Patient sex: M
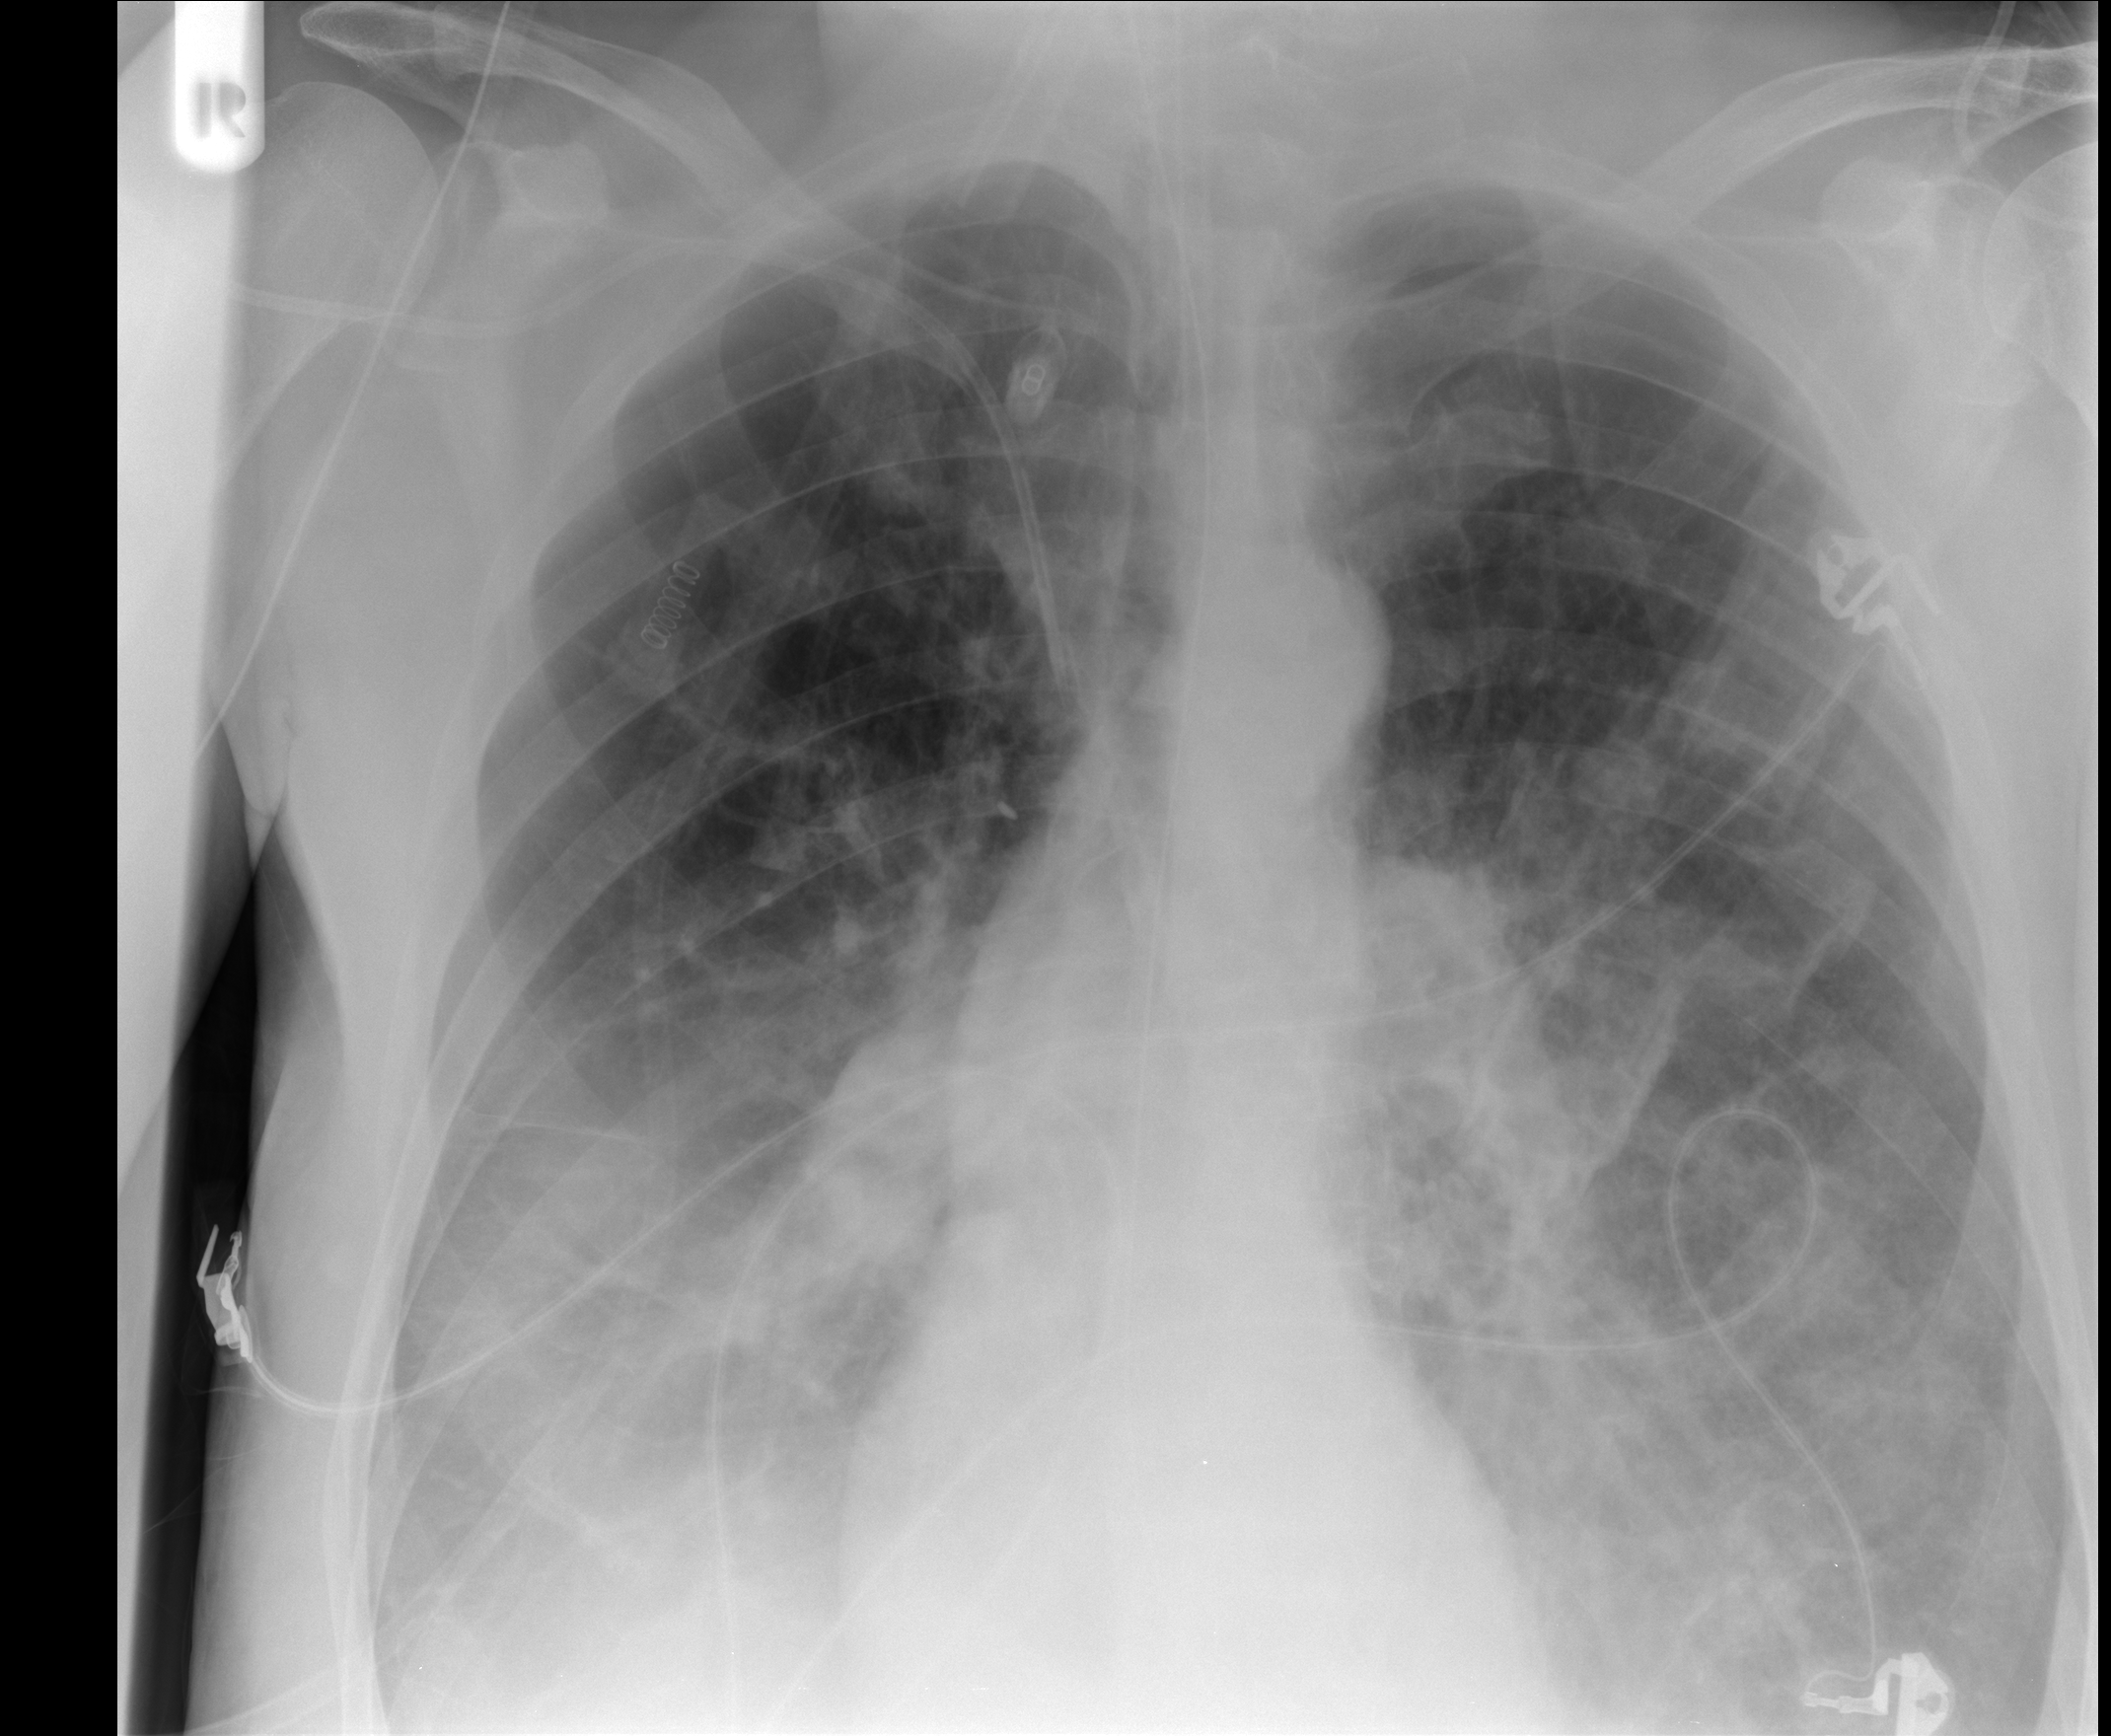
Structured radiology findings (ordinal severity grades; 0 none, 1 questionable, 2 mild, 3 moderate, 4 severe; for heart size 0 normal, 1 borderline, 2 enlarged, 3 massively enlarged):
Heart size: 0
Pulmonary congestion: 2
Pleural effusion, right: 2
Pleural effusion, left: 2
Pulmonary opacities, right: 0
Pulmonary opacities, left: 0
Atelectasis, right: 0
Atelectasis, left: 0